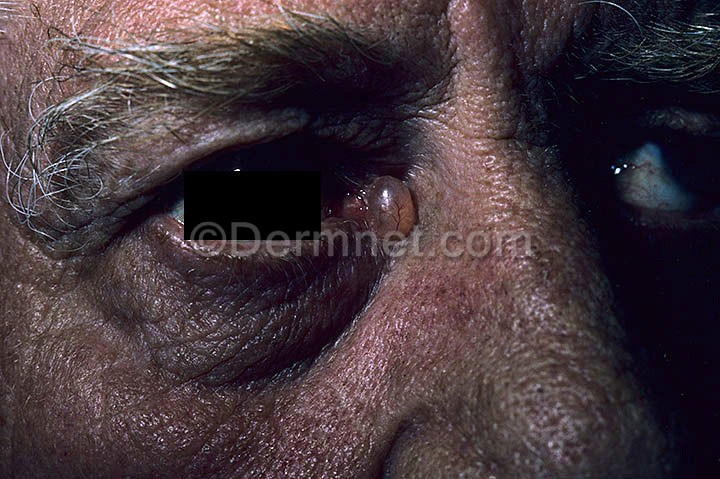
Disease: Seborrheic Keratoses and other Benign Tumors